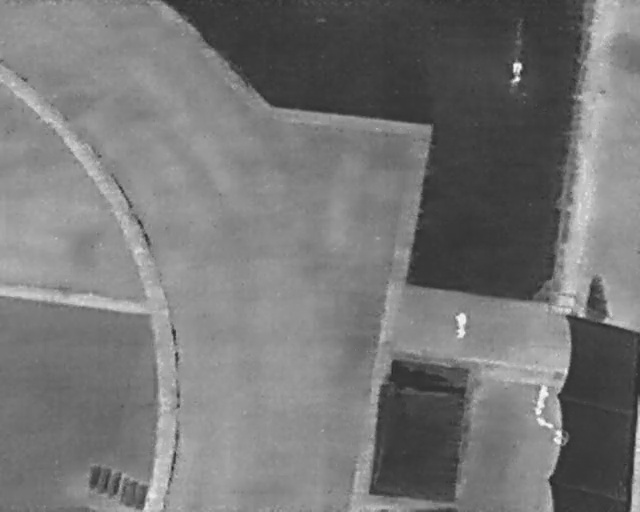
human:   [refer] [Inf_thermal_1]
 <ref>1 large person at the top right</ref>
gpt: <box>[[78, 12, 82, 15, 2]]</box>

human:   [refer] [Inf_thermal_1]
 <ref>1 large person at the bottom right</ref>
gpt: <box>[[82, 76, 87, 79, 13]]</box>